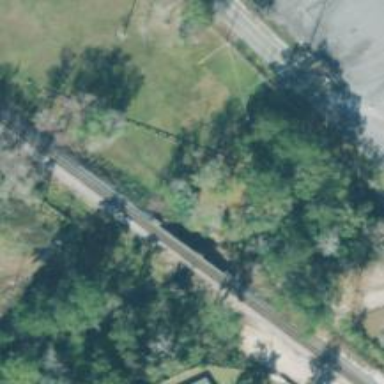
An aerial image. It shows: Bridge over railway line.